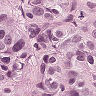
Metastatic tissue present: yes